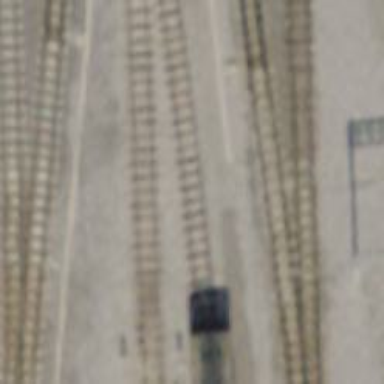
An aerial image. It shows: Narrow-gauge railway yard with electrified contact line.